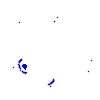
Particle: electron